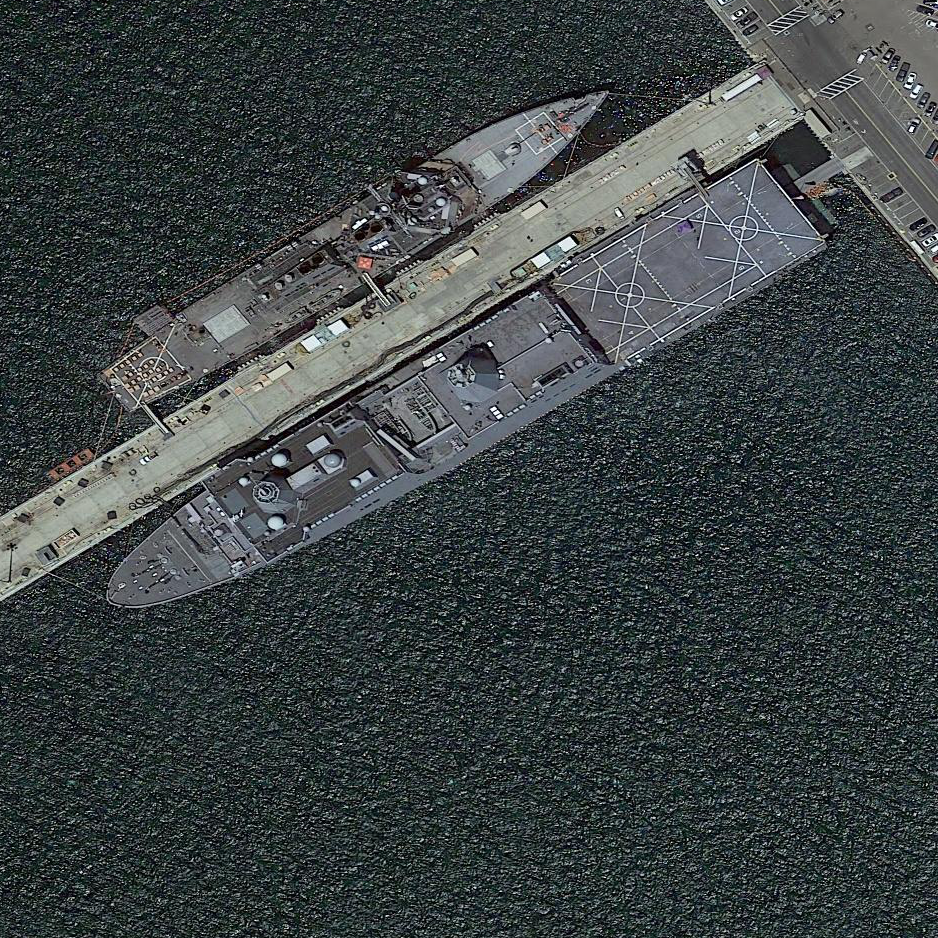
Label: combat